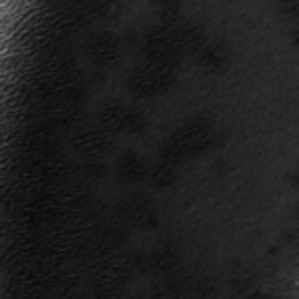
Label: frost